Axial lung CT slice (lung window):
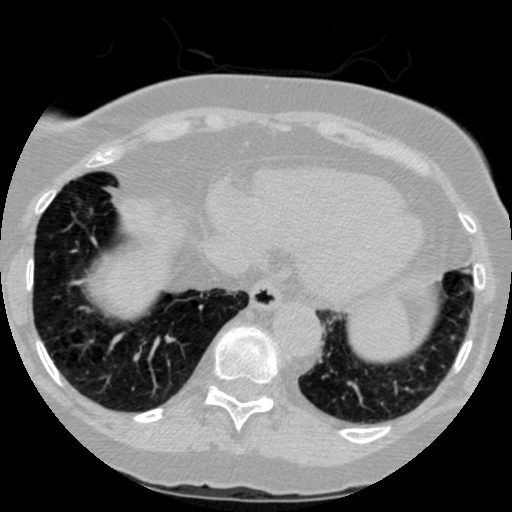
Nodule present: no